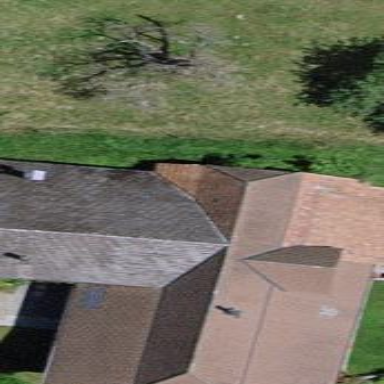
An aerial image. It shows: Farm building.